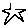
Label: star